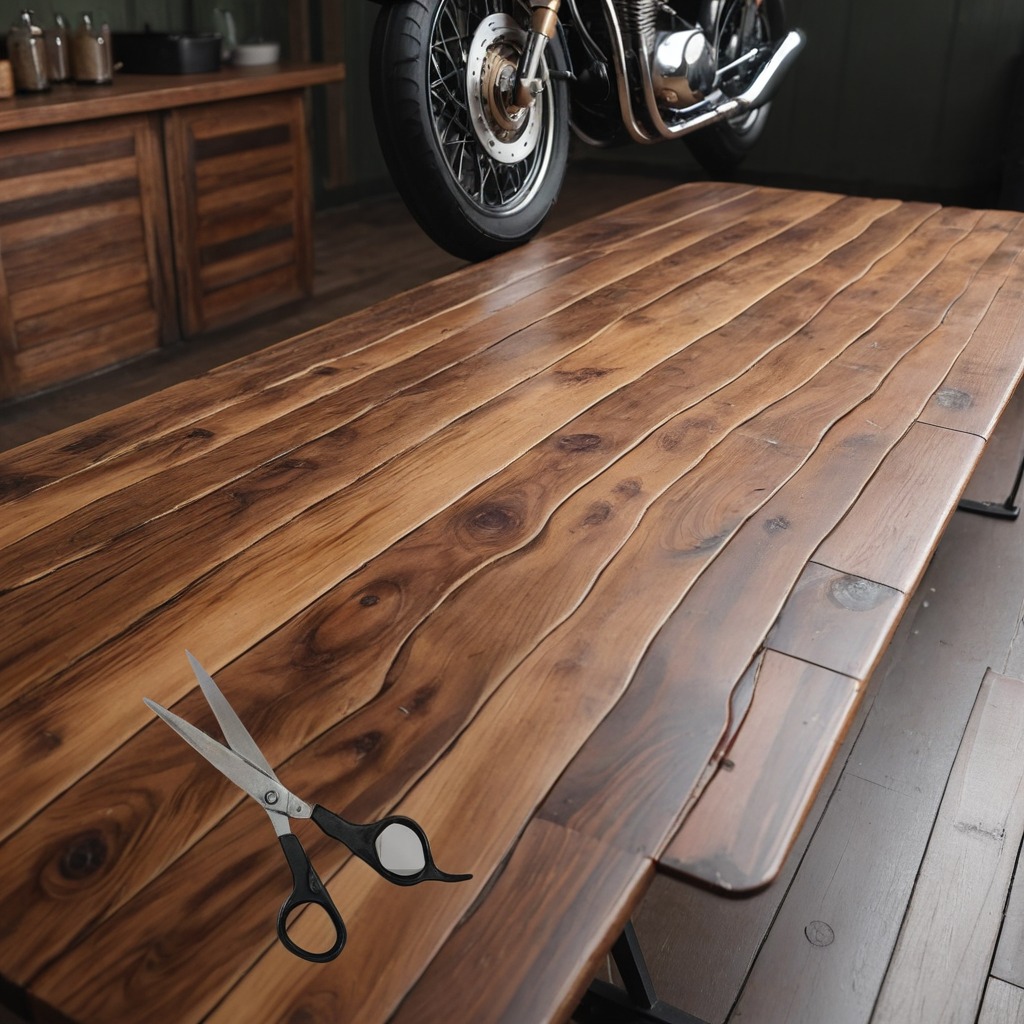
A scissor lies on the oil-spilled wooden table in a vintage motorcycle garage.